Question: I have a problem that I believe might be pretty stupid, but I can't figure out.
I have a form, where I want to align the elements in both sides, problem is I can't align it to the right (where the red line is), here is a picture to show it:

and here is my SASS (sorry if is not very tidy I been working for a while in it and might be messy):
'''
.contact {
margin: 100px auto 0;
max-width: $half-width;
form {
letter-spacing: 2px;
color: $color4;
input, textarea {
border: 3px solid $color5;
padding: 10px;
-webkit-appearance: none;
-moz-appearance: none;
appearance: none;
font-size: 16px;
background: $color6;
&:focus {
outline: none !important;
border-color: $color3 !important;
}
textarea {
height: 10em;
width: 100%;
overflow: inherit;
}
}
.info-group {
margin-top: 10px;
label {
display: inline-block;
width: 45%;
float: left;
&:nth-child(2) {
float: right !important;
margin: 0 auto;
}
}
}
.tell-group {
width: 100%;
label {
display: inline-block;
margin-top: 10px;
}
textarea {
height: 10em;
width: 100%;
float: left;
}
}
.submit-wrap {
margin-top: 10px;
float: right;
input {
width: 100px;
font-size: 18px;
text-transform: uppercase;
color: $color6;
background-color: $color5;
border: none;
&:hover {
color: $color1;
}
}
}
}
}
'''
Thanks!
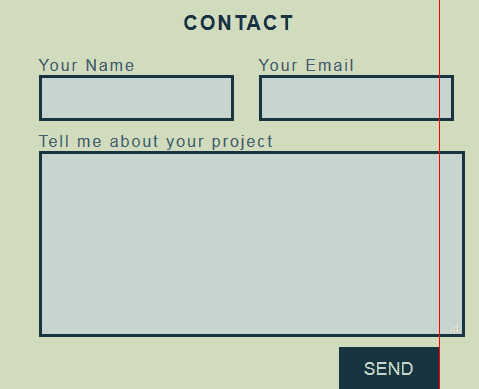
Answer: 'padding: 10px;' is going to add 20px to the width, this extra width is likely what is causing the problem. You can change the width attribute to 'width: calc(100% - 20px);' to account for the 10px padding on each side of the element.
Here is a list of where calc is supported: <URL>
You can also try adding these css rules to the problem elements to move them over:
'''
position: relative;
left: -20px;
'''
You might also have to add 'position: relative;' to the parent element
Here is a fiddle showing the 'left -20px' method: <URL>
Side note: you might have to adjust the 'left' amount a little bit to make it exact if your text areas have borders (which they probably do)